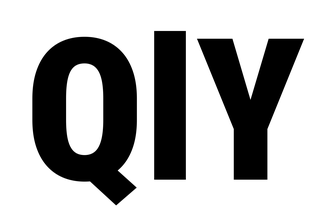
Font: Roboto_Condensed_Black